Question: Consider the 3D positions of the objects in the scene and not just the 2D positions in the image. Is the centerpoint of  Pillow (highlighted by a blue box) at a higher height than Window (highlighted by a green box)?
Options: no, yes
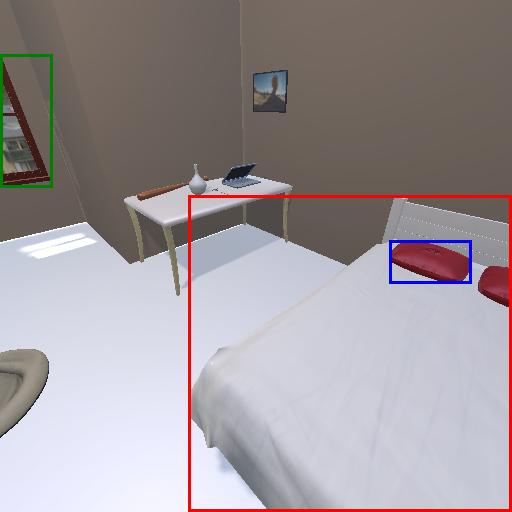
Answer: no